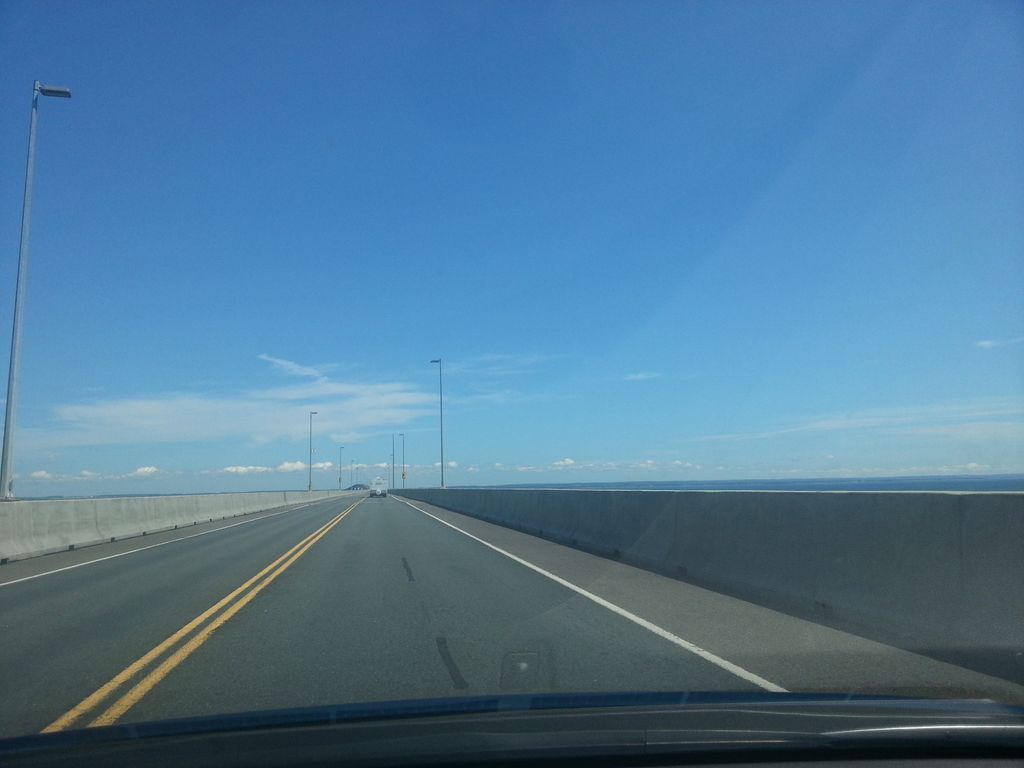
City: charlottetown